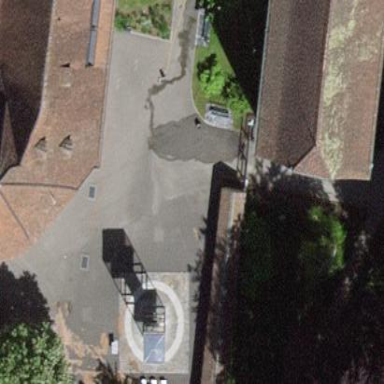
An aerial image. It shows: Paved footway area.